Interaction volume radius: 5 \u00c5
Interaction volume height: 40 \u00c5
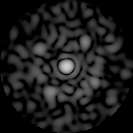
Disorder parameter: 0.8133